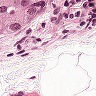
Metastatic tissue present: yes